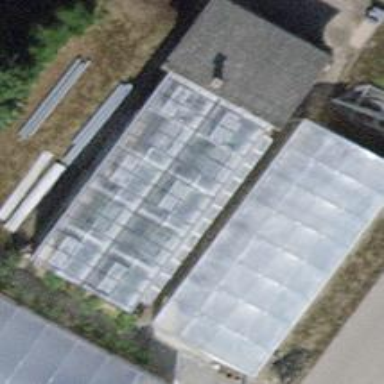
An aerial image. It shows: Greenhouse.